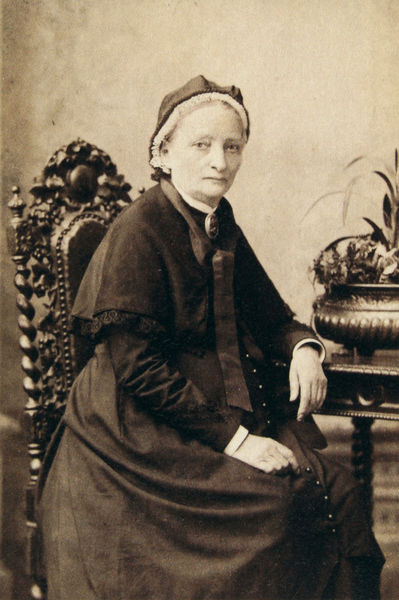
Titel: Marie Niethammer
Künstler: Hermann Brandseph
Standort: München
Institution: Städtische Galerie im Lenbachhaus
Schlagwörter: sitzen, blumen, frau, hell, licht, schwarz, stuhl, tisch, zimmer, dame, alt, gesicht, bildnis, portrait, rückenlehne, interieur, pflanzen, sepia, dekor, foto, fotografie, kante, tischkante, arrangement, portraitfoto